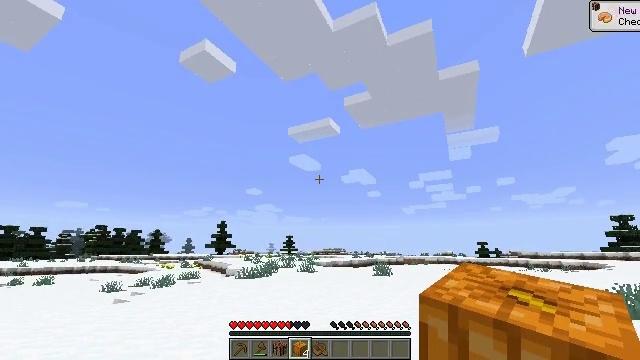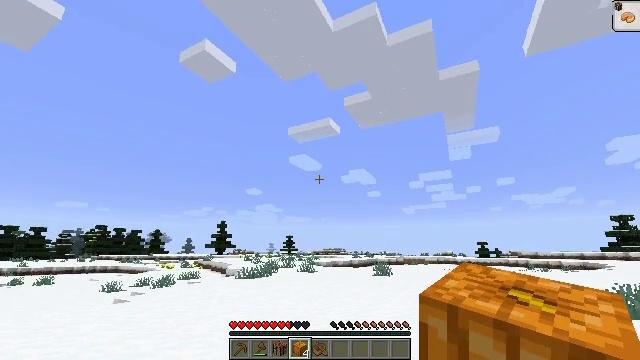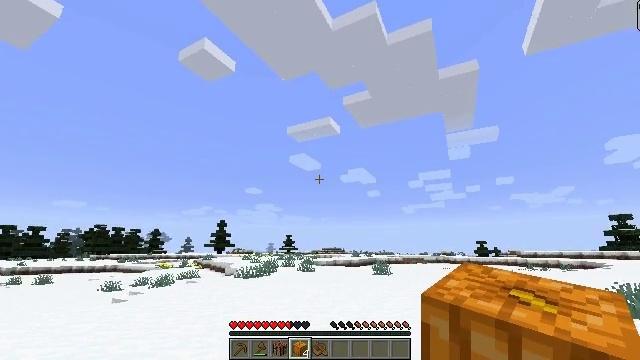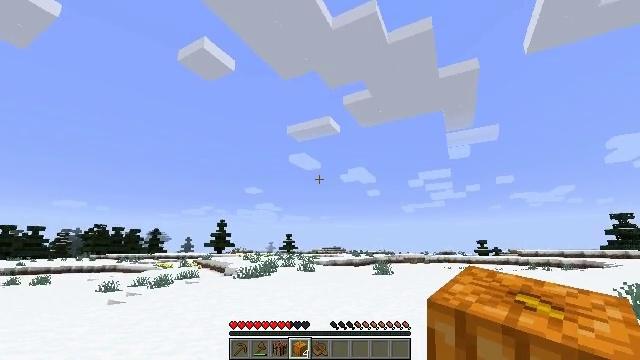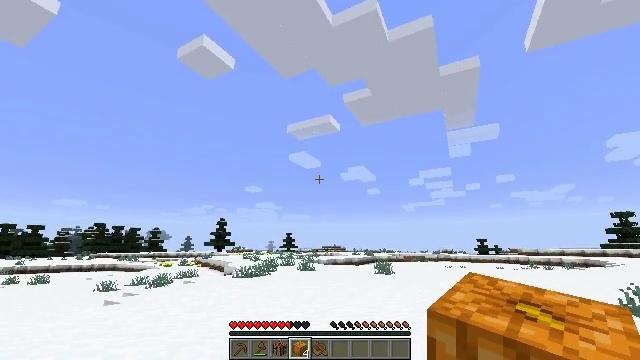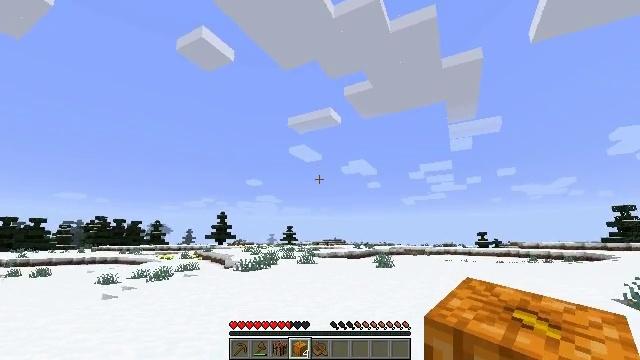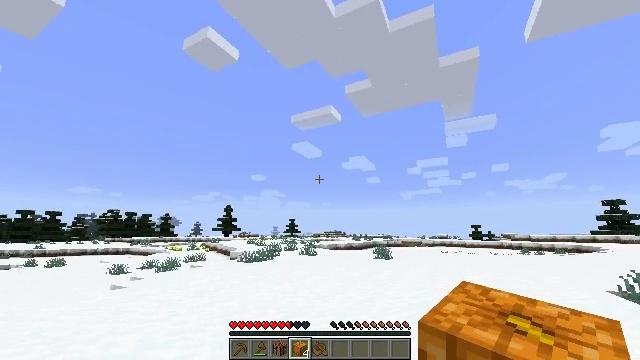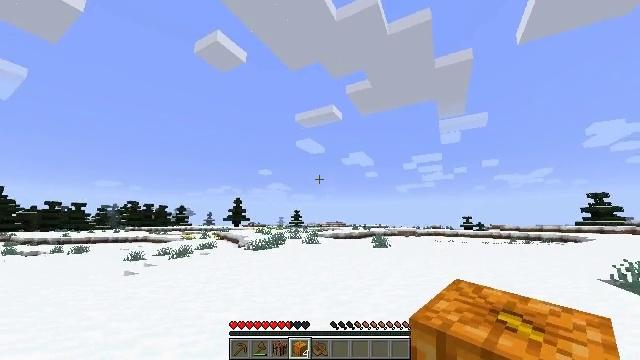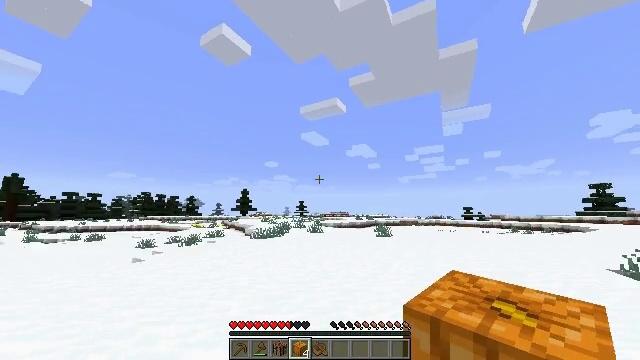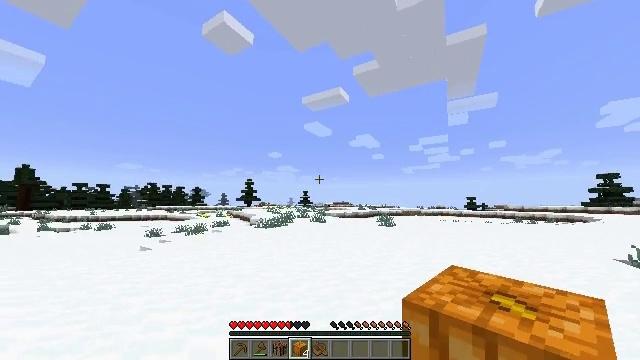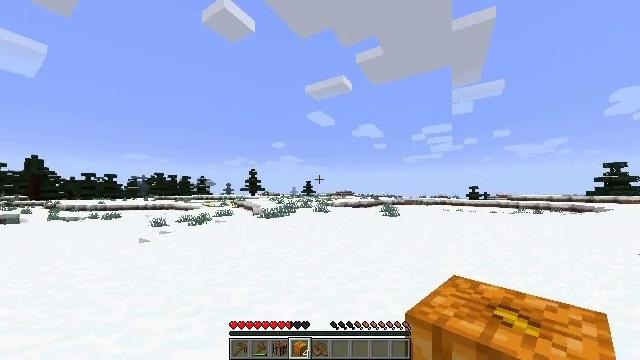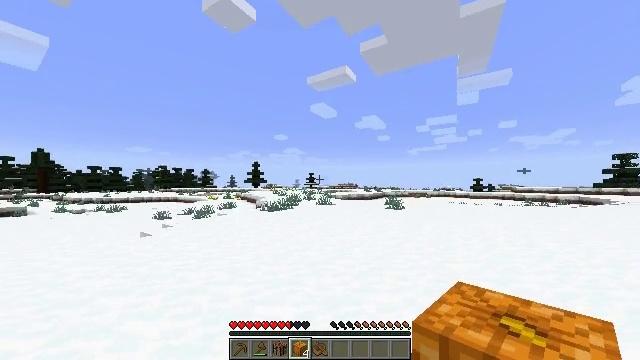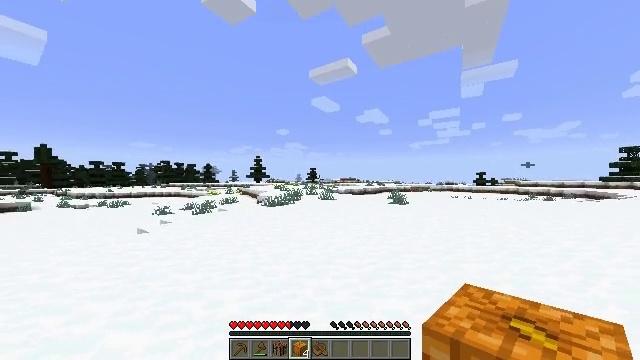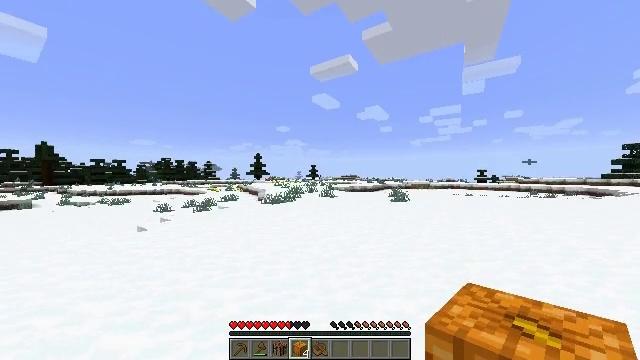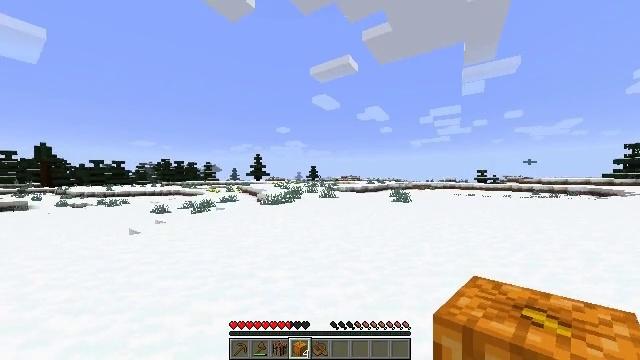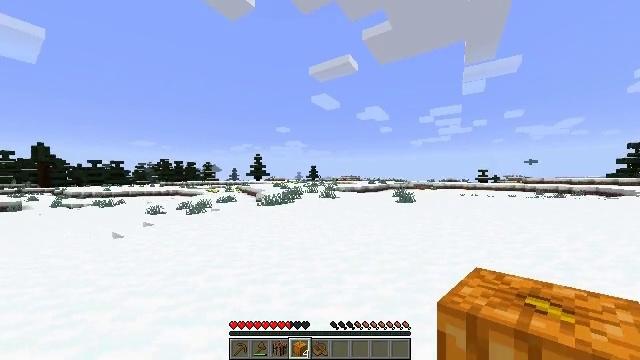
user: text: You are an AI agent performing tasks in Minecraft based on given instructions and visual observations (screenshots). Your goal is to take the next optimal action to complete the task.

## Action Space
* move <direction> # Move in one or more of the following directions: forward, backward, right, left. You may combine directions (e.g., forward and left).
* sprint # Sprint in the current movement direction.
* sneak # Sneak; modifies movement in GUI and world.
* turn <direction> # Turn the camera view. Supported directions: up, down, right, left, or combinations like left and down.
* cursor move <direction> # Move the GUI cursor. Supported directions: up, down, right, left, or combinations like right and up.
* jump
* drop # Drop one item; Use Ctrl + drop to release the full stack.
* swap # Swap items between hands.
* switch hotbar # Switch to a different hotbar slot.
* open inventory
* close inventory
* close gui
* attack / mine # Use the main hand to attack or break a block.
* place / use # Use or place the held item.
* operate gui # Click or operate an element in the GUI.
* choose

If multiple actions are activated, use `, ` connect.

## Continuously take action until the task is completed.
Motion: motion action
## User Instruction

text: Break the sugar cane.
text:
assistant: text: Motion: use / place
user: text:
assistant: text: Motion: move forward, use / place
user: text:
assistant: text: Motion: move forward, use / place
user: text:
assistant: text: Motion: move forward, use / place
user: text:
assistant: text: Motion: move forward, sprint, turn down
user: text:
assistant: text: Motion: move forward, sprint, turn down
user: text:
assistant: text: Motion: move forward, sprint, turn down
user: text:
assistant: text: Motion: move forward, sprint, turn left and down
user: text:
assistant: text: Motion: move forward, sprint, turn down
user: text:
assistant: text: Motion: move forward, sprint, turn down
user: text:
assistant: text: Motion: move forward, sprint, turn down
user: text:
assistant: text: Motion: move forward, sprint, turn down
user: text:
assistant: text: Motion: move forward, sprint
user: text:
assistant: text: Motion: move forward, sprint
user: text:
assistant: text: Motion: move forward, sprint, use / place
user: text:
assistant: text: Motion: move forward, sprint, use / place
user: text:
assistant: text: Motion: move forward, sprint, use / place
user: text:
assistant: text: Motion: move forward, sprint, use / place
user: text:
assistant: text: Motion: move forward, sprint, use / place
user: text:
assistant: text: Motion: move forward, sprint, use / place
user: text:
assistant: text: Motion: move forward, sprint
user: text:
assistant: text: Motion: move forward, sprint
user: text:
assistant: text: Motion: move forward, sprint
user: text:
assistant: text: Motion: move forward, sprint
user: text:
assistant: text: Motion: move forward, sprint
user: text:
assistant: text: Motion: move forward, sprint
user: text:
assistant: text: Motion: move forward, sprint
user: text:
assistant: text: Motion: move forward, sprint
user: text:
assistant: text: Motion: move forward, sprint
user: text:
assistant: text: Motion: move forward, sprint